Field crop: maize
Growth stage: 2
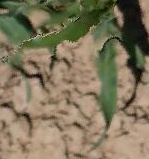
Species: maize